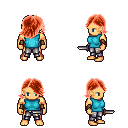
a pixel art fantasy rpg character, male body template, human, tanned skin, teal sleeveless shirt, metal pants, red swoop hairstyle, cloth bracers, dagger, four views (front, back, left, right), 2x2 character sprite sheet, small pixel art, hard edges, no anti-aliasing